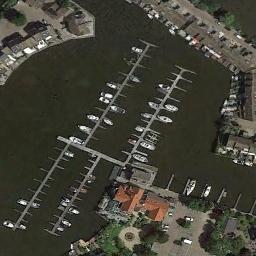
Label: harbor